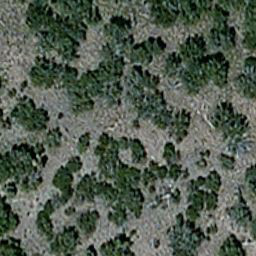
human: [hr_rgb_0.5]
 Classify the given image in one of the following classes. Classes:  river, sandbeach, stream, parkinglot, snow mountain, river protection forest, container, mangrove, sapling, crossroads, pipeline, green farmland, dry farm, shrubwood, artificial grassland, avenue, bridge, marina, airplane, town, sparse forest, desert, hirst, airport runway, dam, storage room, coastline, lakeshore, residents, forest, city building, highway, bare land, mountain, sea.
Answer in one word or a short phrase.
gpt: sparse forest